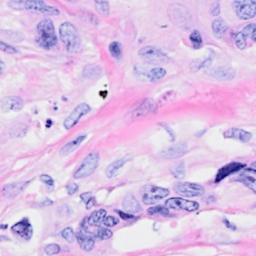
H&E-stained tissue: Breast